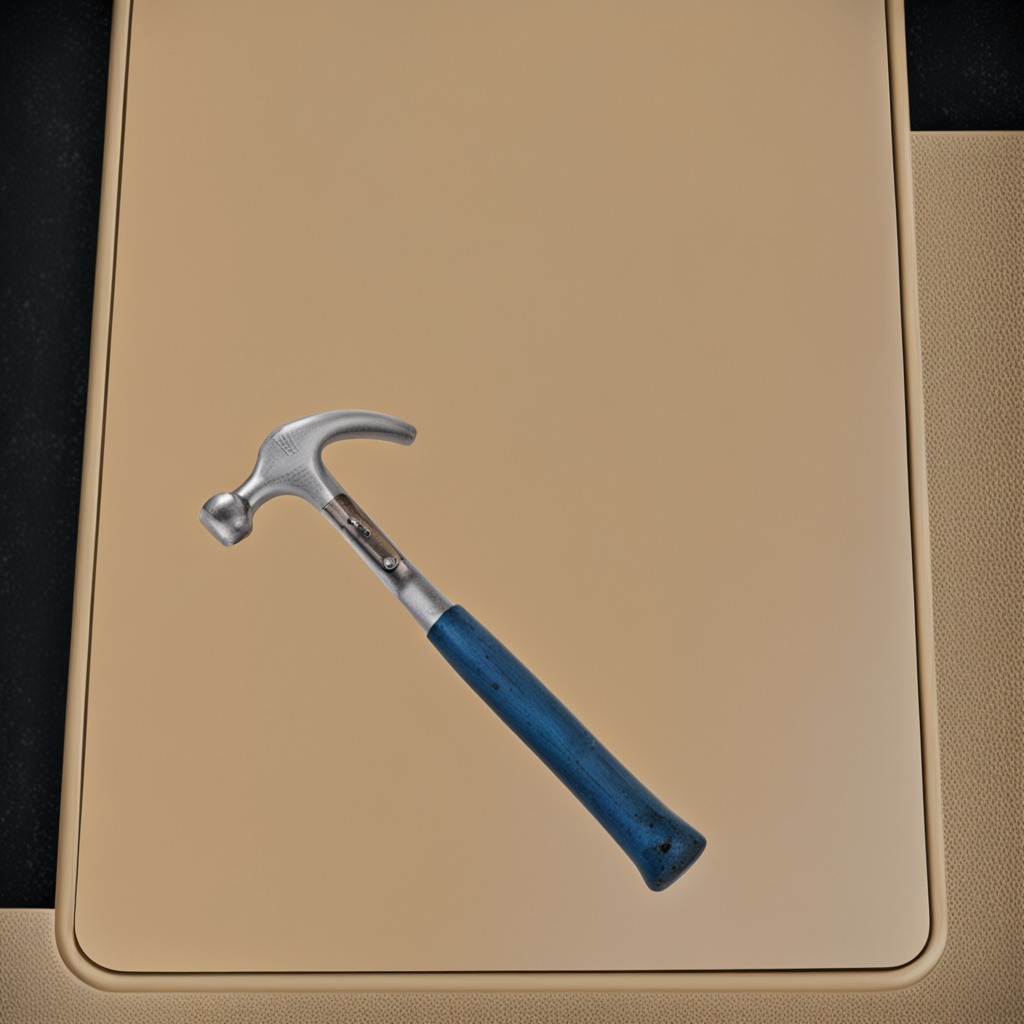
A hammer is lying on a clean utility table in a temporary outdoor tool station afternoon light present textured surface